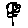
Label: flower